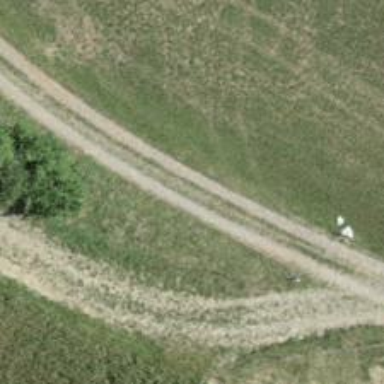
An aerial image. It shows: Unpaved track road.